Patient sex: F
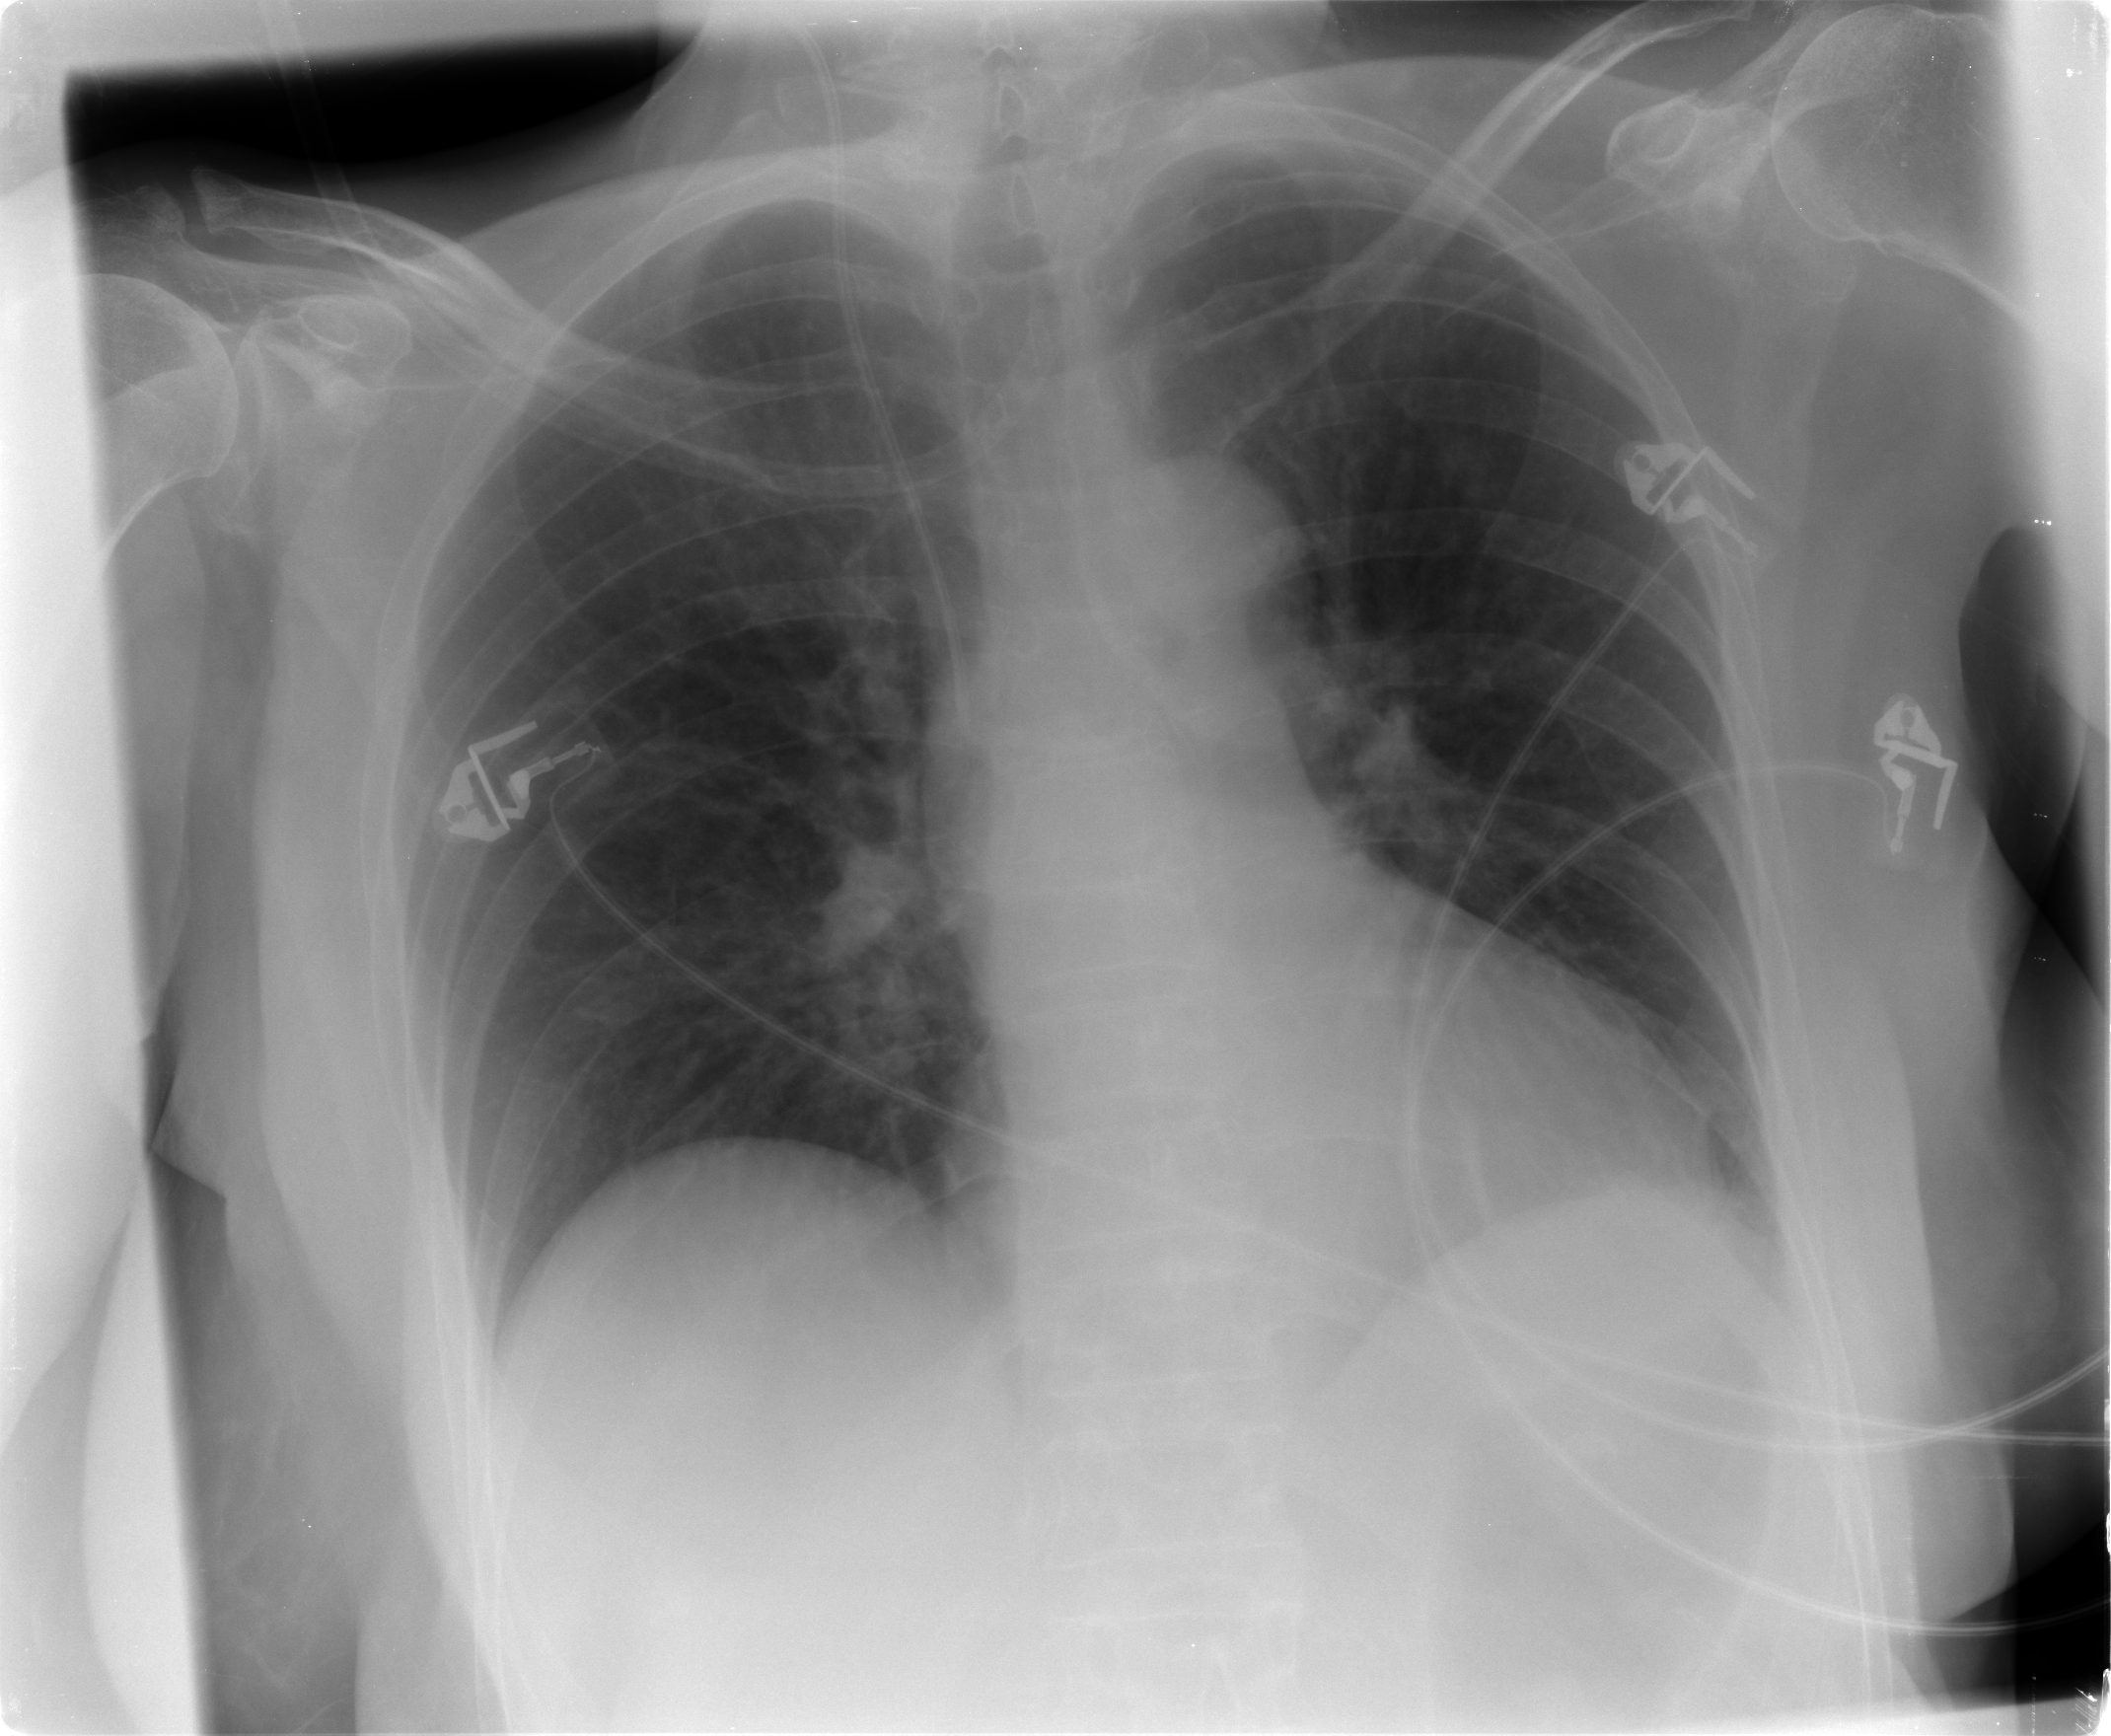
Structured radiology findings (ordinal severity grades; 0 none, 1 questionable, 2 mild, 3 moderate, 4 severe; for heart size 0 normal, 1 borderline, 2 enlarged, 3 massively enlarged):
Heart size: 1
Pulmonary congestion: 1
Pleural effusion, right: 0
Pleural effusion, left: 1
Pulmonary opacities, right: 0
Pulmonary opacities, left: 0
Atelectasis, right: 2
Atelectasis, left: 1